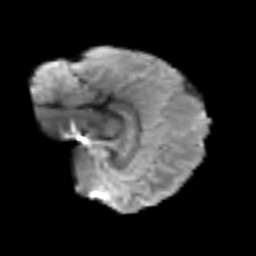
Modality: T2w
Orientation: sagittal
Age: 42
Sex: male
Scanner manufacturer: siemens
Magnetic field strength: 3 T
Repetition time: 5.6 s
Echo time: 0.082 s